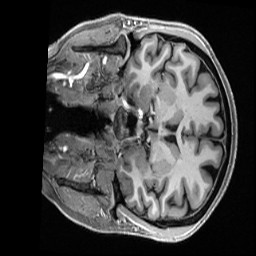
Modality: T1w
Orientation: coronal
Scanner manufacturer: siemens
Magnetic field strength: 3 T
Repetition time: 2.5 s
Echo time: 0.00238 s